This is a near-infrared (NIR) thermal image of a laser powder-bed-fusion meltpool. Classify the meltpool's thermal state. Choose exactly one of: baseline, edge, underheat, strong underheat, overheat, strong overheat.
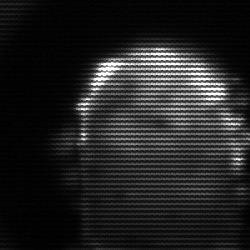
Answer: baseline